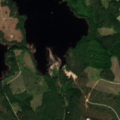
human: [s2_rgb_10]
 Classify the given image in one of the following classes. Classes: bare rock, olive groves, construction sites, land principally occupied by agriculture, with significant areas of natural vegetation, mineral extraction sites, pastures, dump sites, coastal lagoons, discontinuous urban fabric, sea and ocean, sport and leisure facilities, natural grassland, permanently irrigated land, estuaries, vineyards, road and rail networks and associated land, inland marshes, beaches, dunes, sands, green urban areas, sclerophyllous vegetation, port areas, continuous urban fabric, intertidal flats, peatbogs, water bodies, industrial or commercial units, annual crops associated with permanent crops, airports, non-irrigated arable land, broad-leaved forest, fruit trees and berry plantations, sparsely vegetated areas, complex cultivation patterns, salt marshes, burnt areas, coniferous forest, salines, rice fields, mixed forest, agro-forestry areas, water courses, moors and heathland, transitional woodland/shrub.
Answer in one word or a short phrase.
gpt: coniferous forest, mixed forest, transitional woodland/shrub, water bodies